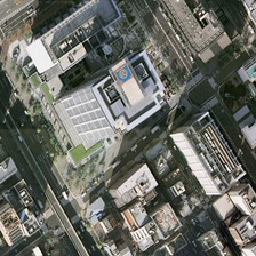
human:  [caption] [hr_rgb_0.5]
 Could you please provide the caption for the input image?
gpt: many buildings divide into six section by three dark gray highway .

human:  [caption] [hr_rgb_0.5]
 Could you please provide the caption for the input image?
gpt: three tall buildings with white roof in the middle .

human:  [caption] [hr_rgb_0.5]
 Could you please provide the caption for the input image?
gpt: six section buildings in it while surrounded by three long highway .

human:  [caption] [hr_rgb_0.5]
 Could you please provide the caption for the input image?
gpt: Three dark gray roads pass through the building.

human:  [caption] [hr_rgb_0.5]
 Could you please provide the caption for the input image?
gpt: Three dark gray roads pass through the building area.